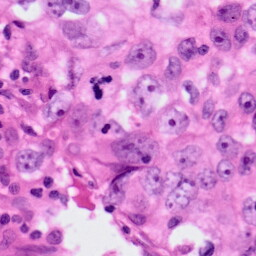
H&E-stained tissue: Lung